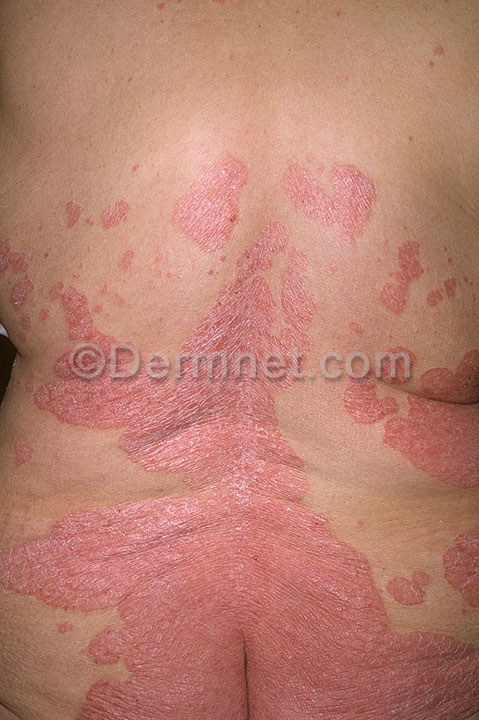
Disease: Psoriasis pictures Lichen Planus and related diseases